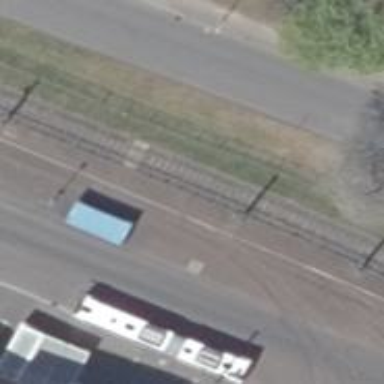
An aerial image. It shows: Railway switch.